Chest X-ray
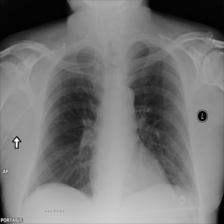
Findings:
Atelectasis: negative
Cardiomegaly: negative
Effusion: negative
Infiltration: negative
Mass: negative
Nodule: negative
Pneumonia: negative
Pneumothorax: negative
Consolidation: negative
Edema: negative
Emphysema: negative
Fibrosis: negative
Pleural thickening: negative
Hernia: negative